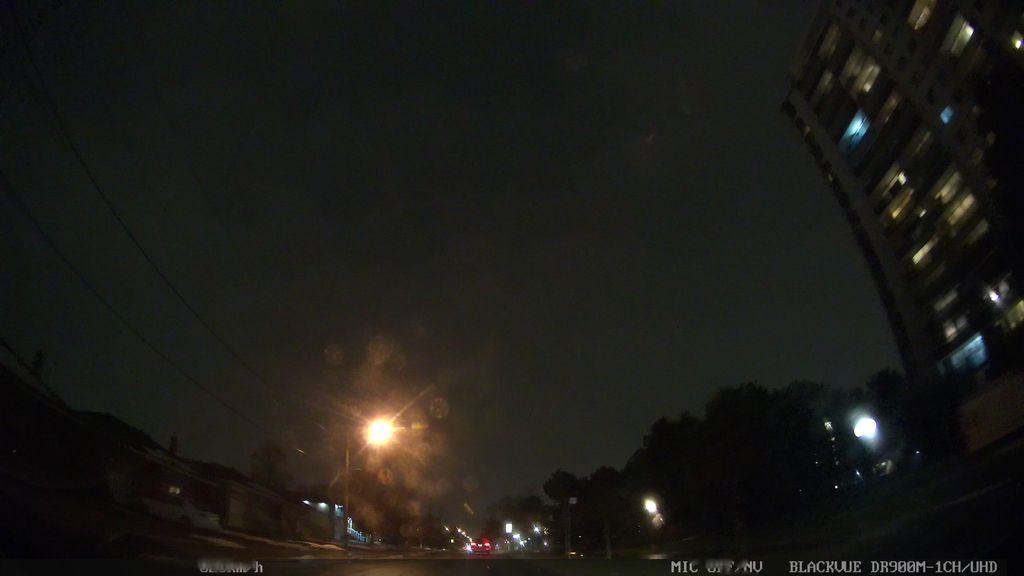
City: toronto